Field crop: maize
Growth stage: 2
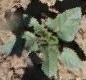
Species: datura